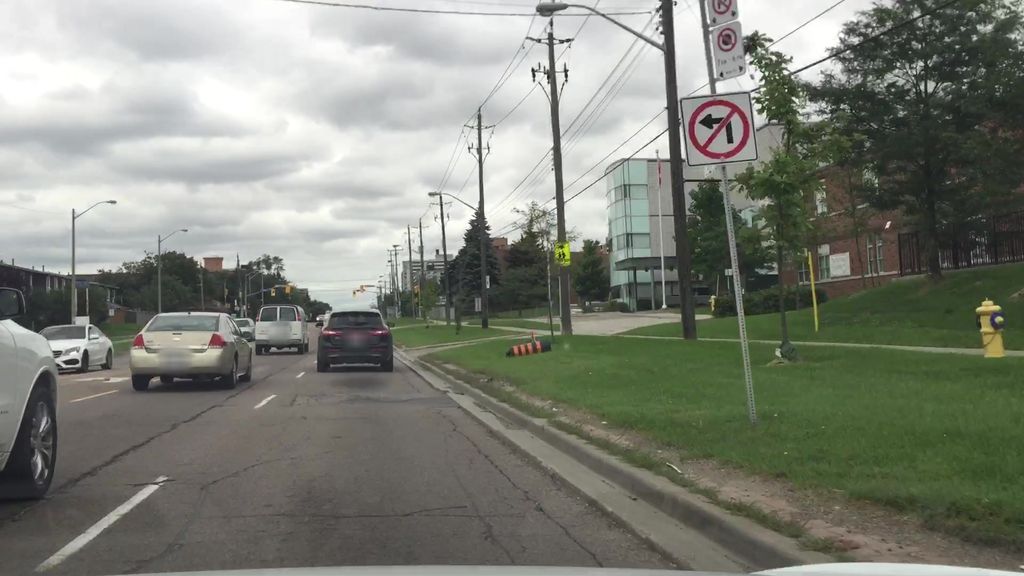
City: toronto